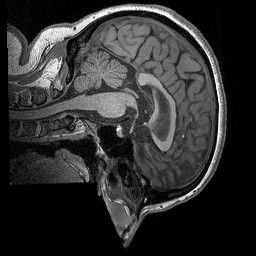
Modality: T1w
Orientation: sagittal
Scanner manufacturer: siemens
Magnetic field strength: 3 T
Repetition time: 2.3 s
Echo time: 0.00298 s